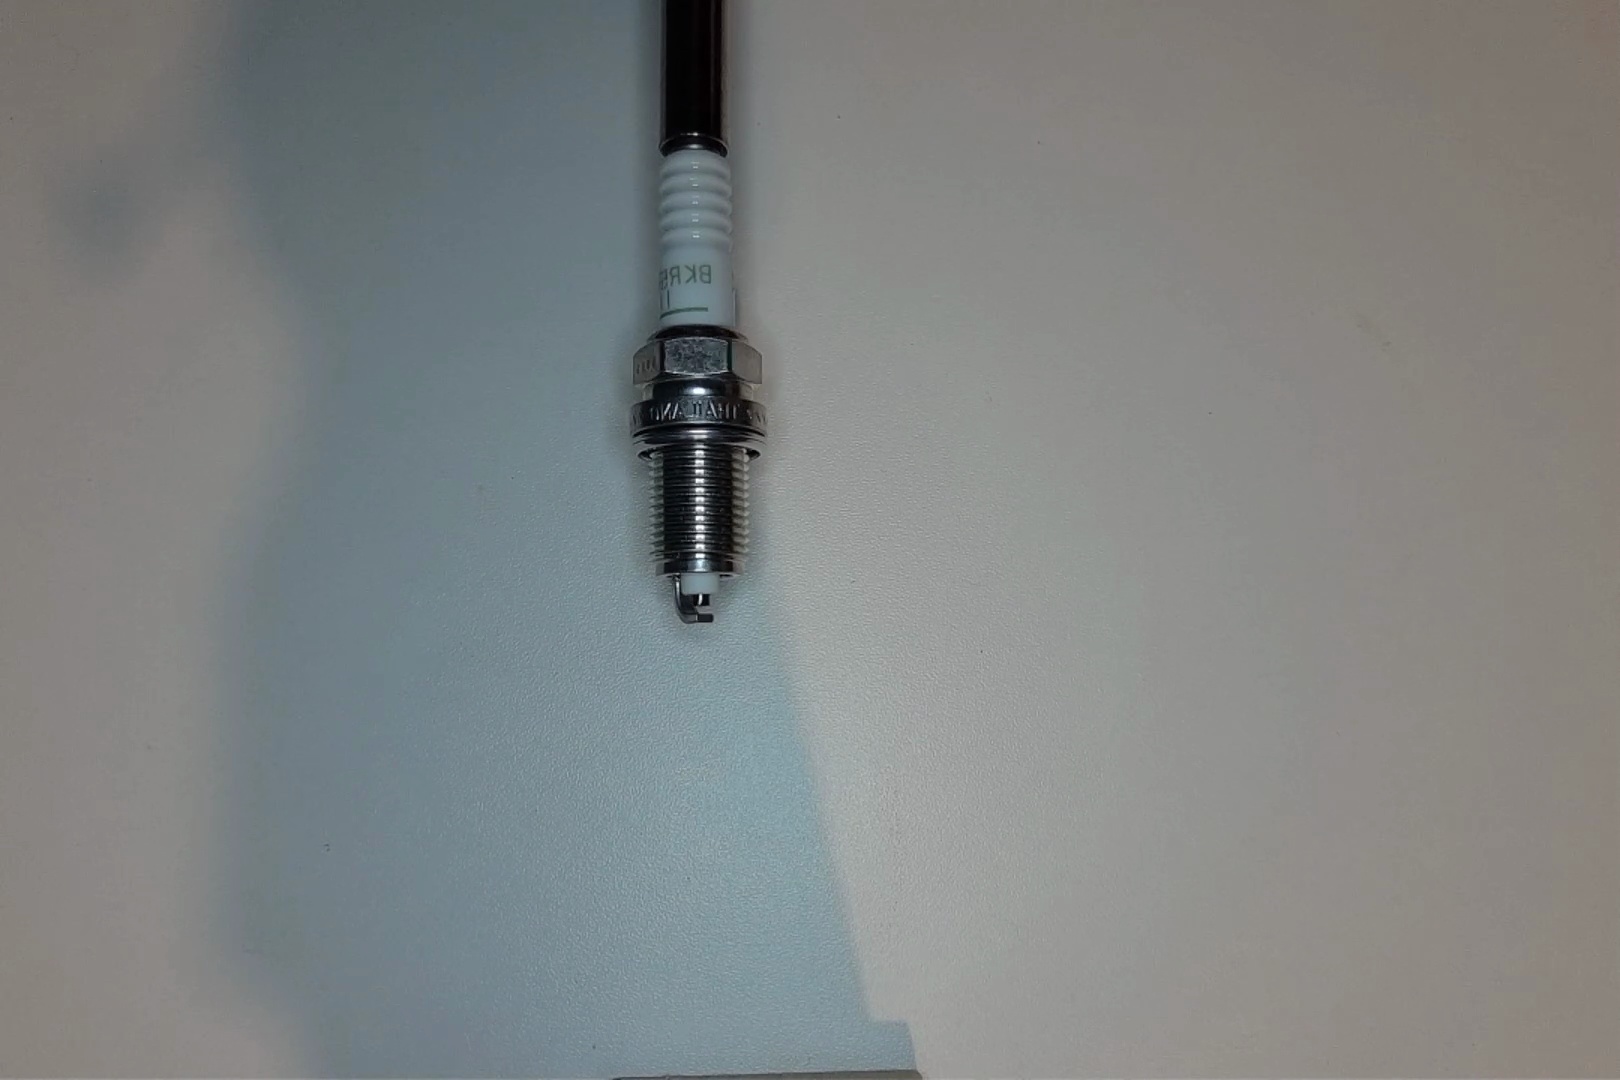
Label: no anomaly